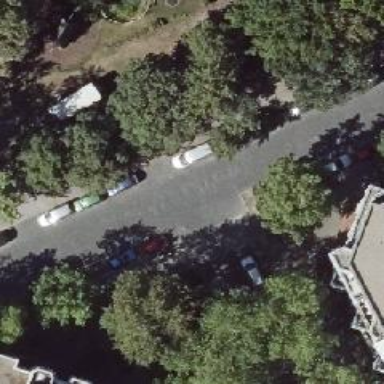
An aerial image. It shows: Residential road with separate sidewalks. There are parallel on-street parking lanes on both sides.